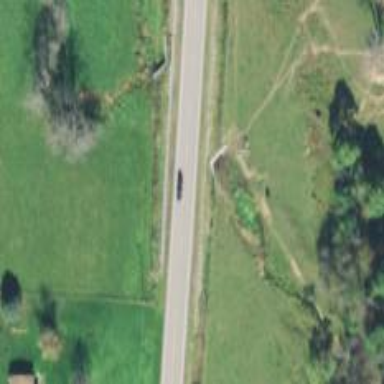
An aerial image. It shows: Culvert tunnel.